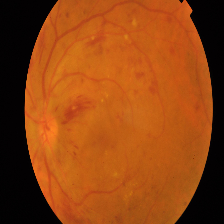
Diabetic retinopathy grade: Proliferative DR